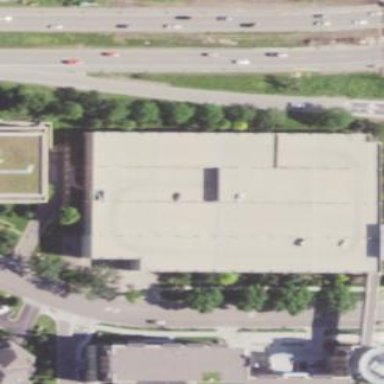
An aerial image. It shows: Multi-storey parking building.